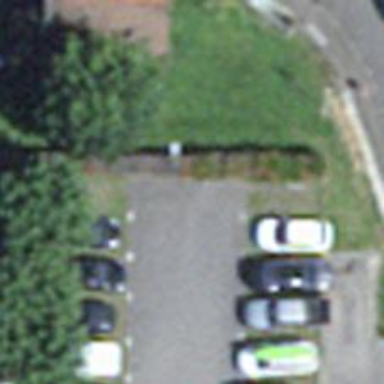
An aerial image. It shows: Parking aisle designated as service road.